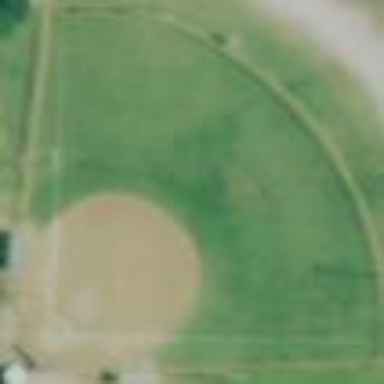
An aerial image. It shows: Baseball pitch for leisure land activities.